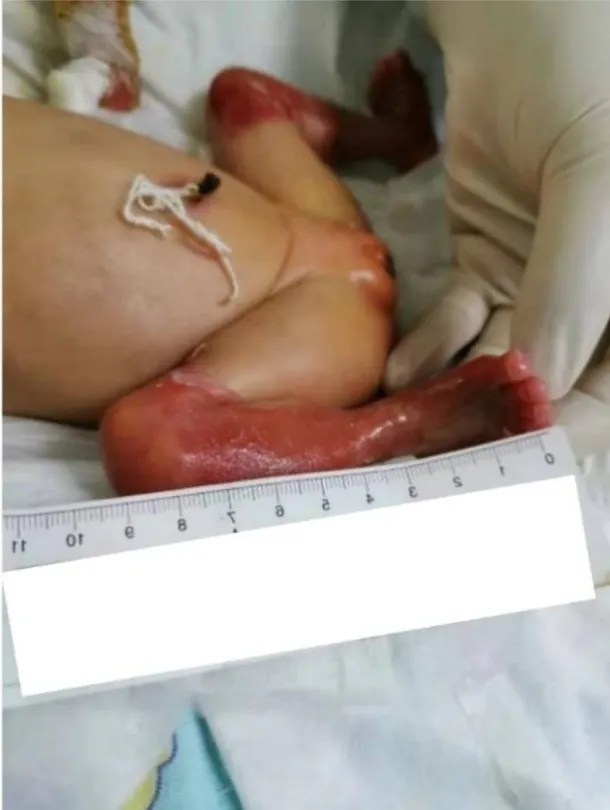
Severe ruptured blisters with skin lesions on both lower limbs.
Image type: medical_photograph (skin_photograph)